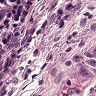
Metastatic tissue present: no